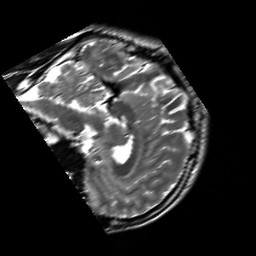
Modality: T2w
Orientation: sagittal
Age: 25
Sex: male
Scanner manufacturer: siemens
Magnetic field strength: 3 T
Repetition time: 7 s
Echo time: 0.09 s